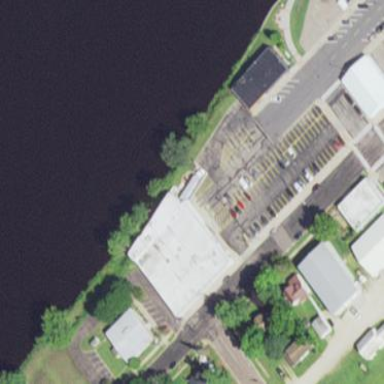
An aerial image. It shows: Supermarket building.